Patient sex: F
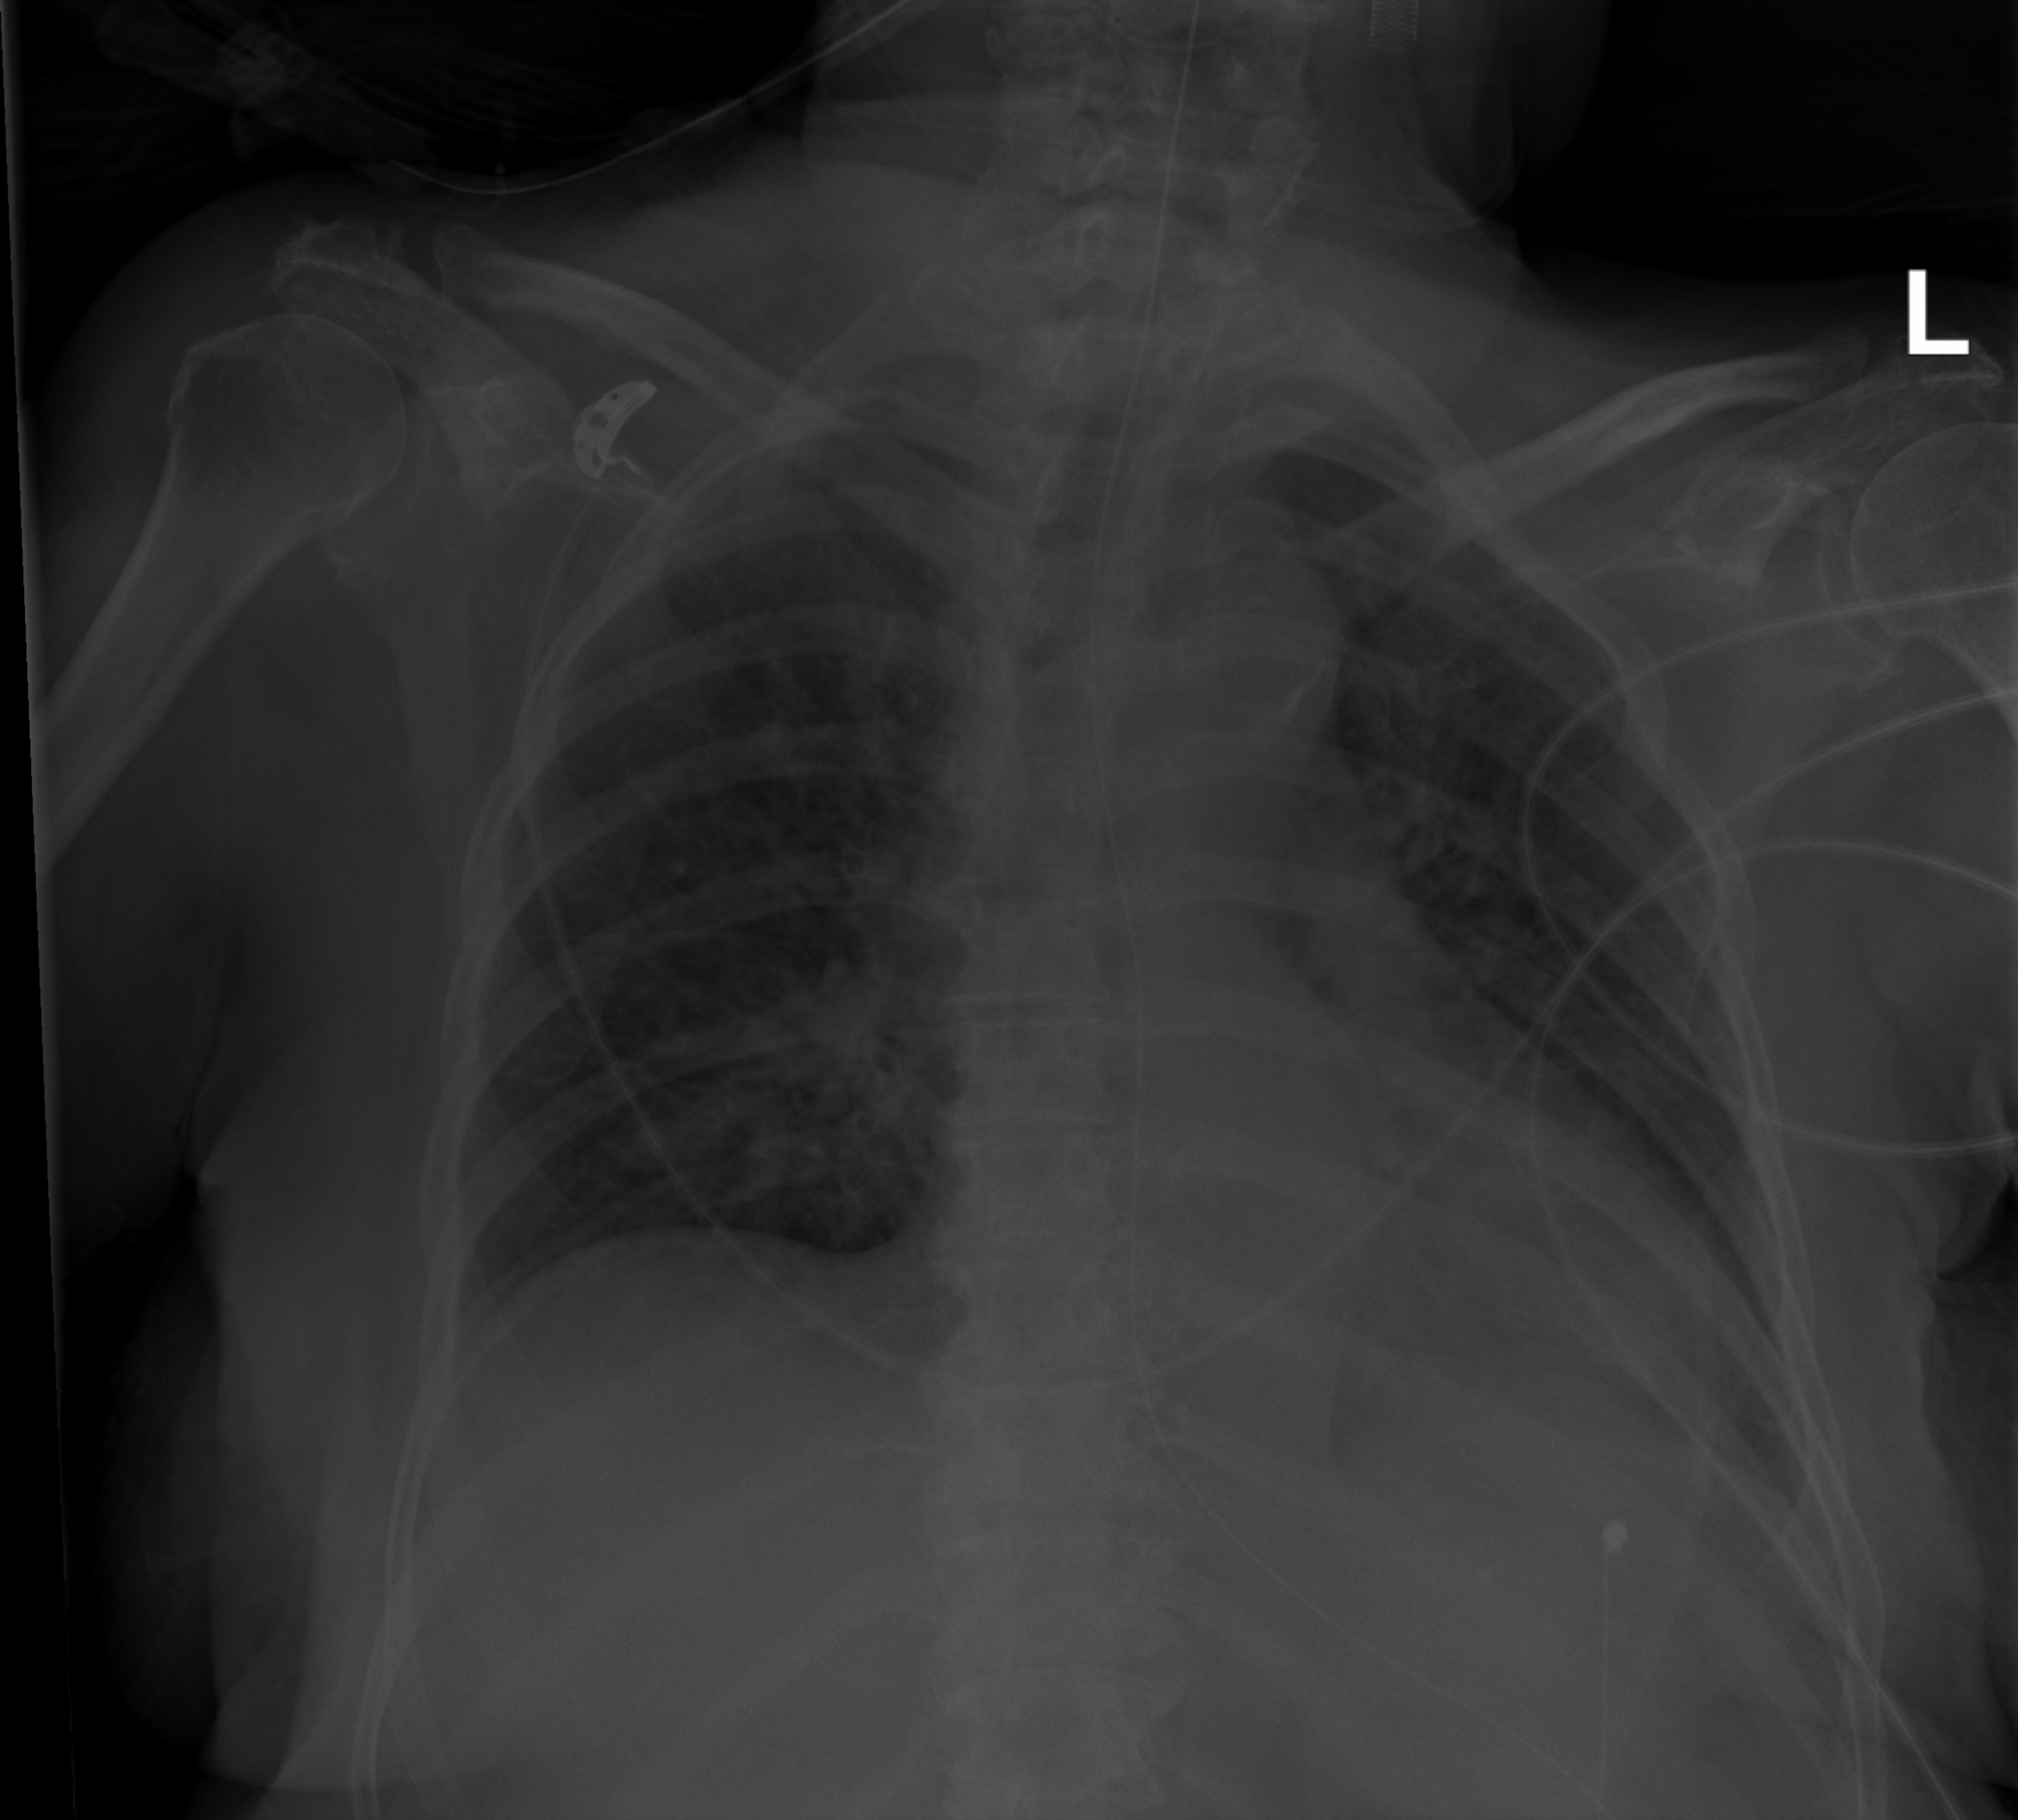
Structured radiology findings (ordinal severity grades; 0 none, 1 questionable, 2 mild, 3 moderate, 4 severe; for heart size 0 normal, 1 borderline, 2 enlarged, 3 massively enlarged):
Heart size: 2
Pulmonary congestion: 2
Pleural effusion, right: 0
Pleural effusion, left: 0
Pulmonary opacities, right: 2
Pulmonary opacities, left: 2
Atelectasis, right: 0
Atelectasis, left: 0